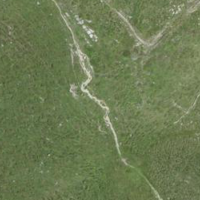
EUNIS habitat code: 26
Species observed at this site:
Arnica montana